Question: Hey I have an application with a bunch of inproc caching and entity framework. When I want to write an update to an entity I reattach the cached copy. I track all things I've attached in the life cycle of the context so I don't try to attach them twice.
I have an error occurring on attach (very rarely in most cases this works fine and is really fast) which says the following:
> A referential integrity constraint violation occurred: The property
values that define the referential constraints are not consistent
between principal and dependent objects in the relationship.
I've taken a really careful look at the entity which looks normal. I think this issue is due to the attachment/detachment of a foreign key when fixups runs.
Is there a good way to get any more info on this error or can it occur for reasons other than that the entity was in a state which EF wasnt expecting?
EDIT:
DB Diagram (note i'm using codefirst I just used the EDMX tool to make the diagram, I've also chopped a bunch of regular properties off the model for simplicity)

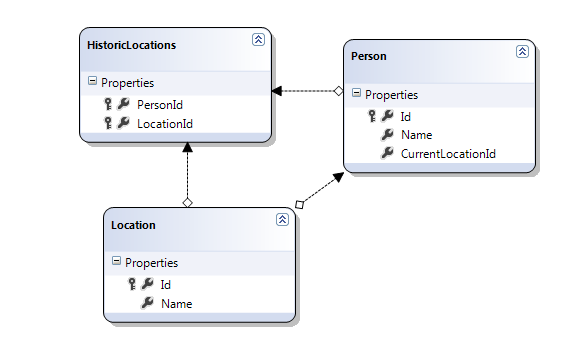
Answer: The error could occur for the one-to-many relationship between 'Person' and 'Location' you apparently have in your model in addition to the many-to-many relationship. For example the following code would throw the exception:
'''
using (var context = new MyContext())
{
var person = new Person
{
CurrentLocationId = 1,
CurrentLocation = new Location { Id = 2 }
};
context.People.Attach(person); // Exception
}
'''
"The property values that define the referential constraints" are the foreign key property value 'CurrentLocationId' and the primary key value 'CurrentLocation.Id'. If those values are different the exception is thrown. (Having 'CurrentLocation' as 'null' though is allowed.)
In my opinion this exception can only be thrown for foreign key associations because only for this type of association you have properties that define referential constraints at all in your model. It cannot be thrown for independent associations. Since every many-to-many relationship is an independent association (no foreign key property in the model) my guess is that the error is not related to your many-to-many relationship, but to the one-to-many.